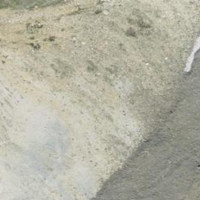
EUNIS habitat code: 48
Species observed at this site:
Saxifraga androsacea